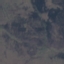
Label: HerbaceousVegetation